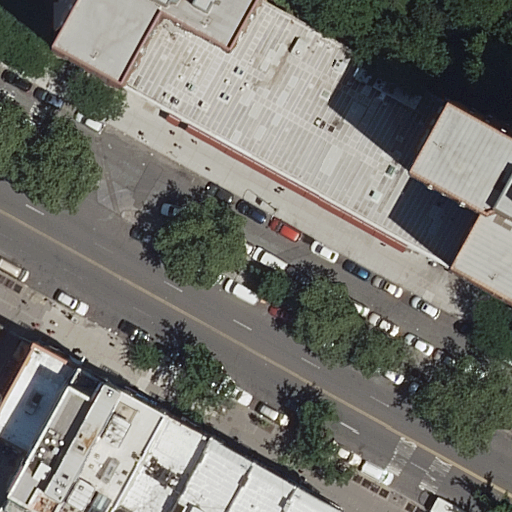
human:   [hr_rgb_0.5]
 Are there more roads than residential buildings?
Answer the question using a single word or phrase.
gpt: no

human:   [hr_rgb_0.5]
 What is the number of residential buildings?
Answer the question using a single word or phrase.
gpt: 10

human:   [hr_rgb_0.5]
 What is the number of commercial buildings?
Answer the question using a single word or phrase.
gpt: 0

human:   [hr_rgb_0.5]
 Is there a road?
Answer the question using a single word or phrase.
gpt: yes

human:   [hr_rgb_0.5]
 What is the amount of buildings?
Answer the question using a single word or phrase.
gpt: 10

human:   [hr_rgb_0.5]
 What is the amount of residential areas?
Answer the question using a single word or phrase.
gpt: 1

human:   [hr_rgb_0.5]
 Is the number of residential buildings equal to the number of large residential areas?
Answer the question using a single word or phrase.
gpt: no

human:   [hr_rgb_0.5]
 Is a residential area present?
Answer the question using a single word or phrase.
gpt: yes

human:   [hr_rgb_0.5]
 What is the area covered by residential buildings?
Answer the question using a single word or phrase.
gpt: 4213m2

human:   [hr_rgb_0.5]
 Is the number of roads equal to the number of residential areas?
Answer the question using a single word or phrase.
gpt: no

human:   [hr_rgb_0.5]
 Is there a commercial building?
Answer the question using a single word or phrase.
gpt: no

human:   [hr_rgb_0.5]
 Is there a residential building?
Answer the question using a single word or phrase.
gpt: yes

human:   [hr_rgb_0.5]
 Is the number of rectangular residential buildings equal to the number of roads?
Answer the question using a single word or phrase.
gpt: yes

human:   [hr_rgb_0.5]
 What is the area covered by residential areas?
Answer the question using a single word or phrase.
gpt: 10614m2

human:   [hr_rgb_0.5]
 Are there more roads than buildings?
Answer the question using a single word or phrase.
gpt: no

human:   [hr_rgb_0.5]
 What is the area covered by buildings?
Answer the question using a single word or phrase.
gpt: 4213m2

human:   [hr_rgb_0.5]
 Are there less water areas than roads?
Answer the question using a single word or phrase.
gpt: yes

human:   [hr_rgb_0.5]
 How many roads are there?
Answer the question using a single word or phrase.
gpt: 6

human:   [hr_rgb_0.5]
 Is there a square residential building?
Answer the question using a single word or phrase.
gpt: no

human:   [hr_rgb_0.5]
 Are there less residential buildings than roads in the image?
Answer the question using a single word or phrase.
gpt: no

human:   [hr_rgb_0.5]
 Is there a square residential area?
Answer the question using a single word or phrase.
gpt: no

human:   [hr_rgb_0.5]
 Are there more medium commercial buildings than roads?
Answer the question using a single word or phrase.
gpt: no

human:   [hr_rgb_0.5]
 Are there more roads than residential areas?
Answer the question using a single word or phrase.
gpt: yes

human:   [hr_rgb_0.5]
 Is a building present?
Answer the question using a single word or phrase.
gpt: yes

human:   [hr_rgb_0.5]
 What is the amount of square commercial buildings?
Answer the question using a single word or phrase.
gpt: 0

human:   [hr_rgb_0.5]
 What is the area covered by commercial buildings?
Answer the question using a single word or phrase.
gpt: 0m2

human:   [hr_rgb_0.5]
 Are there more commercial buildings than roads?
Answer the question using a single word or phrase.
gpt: no

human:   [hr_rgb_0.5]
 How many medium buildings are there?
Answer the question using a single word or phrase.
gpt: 6

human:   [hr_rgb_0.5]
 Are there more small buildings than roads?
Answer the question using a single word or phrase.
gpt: no

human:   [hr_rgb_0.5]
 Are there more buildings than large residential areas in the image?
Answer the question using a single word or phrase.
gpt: yes

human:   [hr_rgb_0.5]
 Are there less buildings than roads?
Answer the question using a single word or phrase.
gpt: no

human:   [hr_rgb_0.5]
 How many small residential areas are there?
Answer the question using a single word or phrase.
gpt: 0

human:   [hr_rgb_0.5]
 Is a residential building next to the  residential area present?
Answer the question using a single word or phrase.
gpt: yes

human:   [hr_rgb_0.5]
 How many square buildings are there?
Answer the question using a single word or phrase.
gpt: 0

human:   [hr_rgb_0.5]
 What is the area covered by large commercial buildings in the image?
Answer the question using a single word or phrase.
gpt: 0m2

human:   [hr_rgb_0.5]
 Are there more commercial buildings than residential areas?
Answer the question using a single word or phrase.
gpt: no

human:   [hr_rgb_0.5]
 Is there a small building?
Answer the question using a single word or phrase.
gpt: yes

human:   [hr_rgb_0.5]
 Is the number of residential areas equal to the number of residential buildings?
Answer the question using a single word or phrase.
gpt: no

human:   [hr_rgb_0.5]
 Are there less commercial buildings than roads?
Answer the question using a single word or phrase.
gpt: yes

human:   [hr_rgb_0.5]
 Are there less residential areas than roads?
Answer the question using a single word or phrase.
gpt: yes

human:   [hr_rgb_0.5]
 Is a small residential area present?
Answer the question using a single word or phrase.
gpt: no

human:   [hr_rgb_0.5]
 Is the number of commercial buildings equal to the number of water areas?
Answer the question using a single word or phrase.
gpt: yes

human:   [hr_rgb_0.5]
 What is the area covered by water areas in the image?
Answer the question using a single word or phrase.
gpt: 0m2

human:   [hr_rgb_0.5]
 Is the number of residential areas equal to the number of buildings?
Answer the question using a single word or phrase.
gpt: no

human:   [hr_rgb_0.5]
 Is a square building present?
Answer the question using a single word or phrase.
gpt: no

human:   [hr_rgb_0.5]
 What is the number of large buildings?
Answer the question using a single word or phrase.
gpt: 2

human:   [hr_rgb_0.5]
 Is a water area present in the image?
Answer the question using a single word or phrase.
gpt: no

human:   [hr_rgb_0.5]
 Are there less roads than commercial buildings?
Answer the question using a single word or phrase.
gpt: no

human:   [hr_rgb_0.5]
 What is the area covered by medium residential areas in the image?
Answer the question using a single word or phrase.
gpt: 0m2

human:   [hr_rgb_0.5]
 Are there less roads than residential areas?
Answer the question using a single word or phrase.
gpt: no

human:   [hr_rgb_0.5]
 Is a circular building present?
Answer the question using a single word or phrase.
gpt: no

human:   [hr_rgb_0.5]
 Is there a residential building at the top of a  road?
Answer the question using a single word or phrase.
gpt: yes

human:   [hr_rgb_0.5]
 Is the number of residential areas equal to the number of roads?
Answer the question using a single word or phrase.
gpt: no

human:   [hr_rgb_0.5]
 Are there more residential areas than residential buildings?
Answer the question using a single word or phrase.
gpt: no

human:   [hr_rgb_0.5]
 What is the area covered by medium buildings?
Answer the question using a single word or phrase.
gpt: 1640m2

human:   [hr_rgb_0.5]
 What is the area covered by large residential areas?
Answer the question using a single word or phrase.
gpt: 10614m2

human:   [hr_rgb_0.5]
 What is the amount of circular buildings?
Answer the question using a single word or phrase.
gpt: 0

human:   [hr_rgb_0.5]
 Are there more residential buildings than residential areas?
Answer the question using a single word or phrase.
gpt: yes

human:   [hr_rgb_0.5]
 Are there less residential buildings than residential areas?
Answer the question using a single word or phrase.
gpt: no

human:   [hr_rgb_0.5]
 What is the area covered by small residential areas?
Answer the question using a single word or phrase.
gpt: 0m2

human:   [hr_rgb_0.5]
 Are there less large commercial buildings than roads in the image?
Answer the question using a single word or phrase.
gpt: yes

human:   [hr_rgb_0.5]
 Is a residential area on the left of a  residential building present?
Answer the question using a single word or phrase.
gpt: no

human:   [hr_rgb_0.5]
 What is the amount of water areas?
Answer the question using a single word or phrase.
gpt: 0

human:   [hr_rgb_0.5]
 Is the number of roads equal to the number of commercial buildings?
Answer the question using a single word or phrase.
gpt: no